Interaction volume radius: 5 \u00c5
Interaction volume height: 25 \u00c5
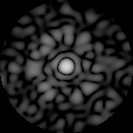
Disorder parameter: 0.7768